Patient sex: M
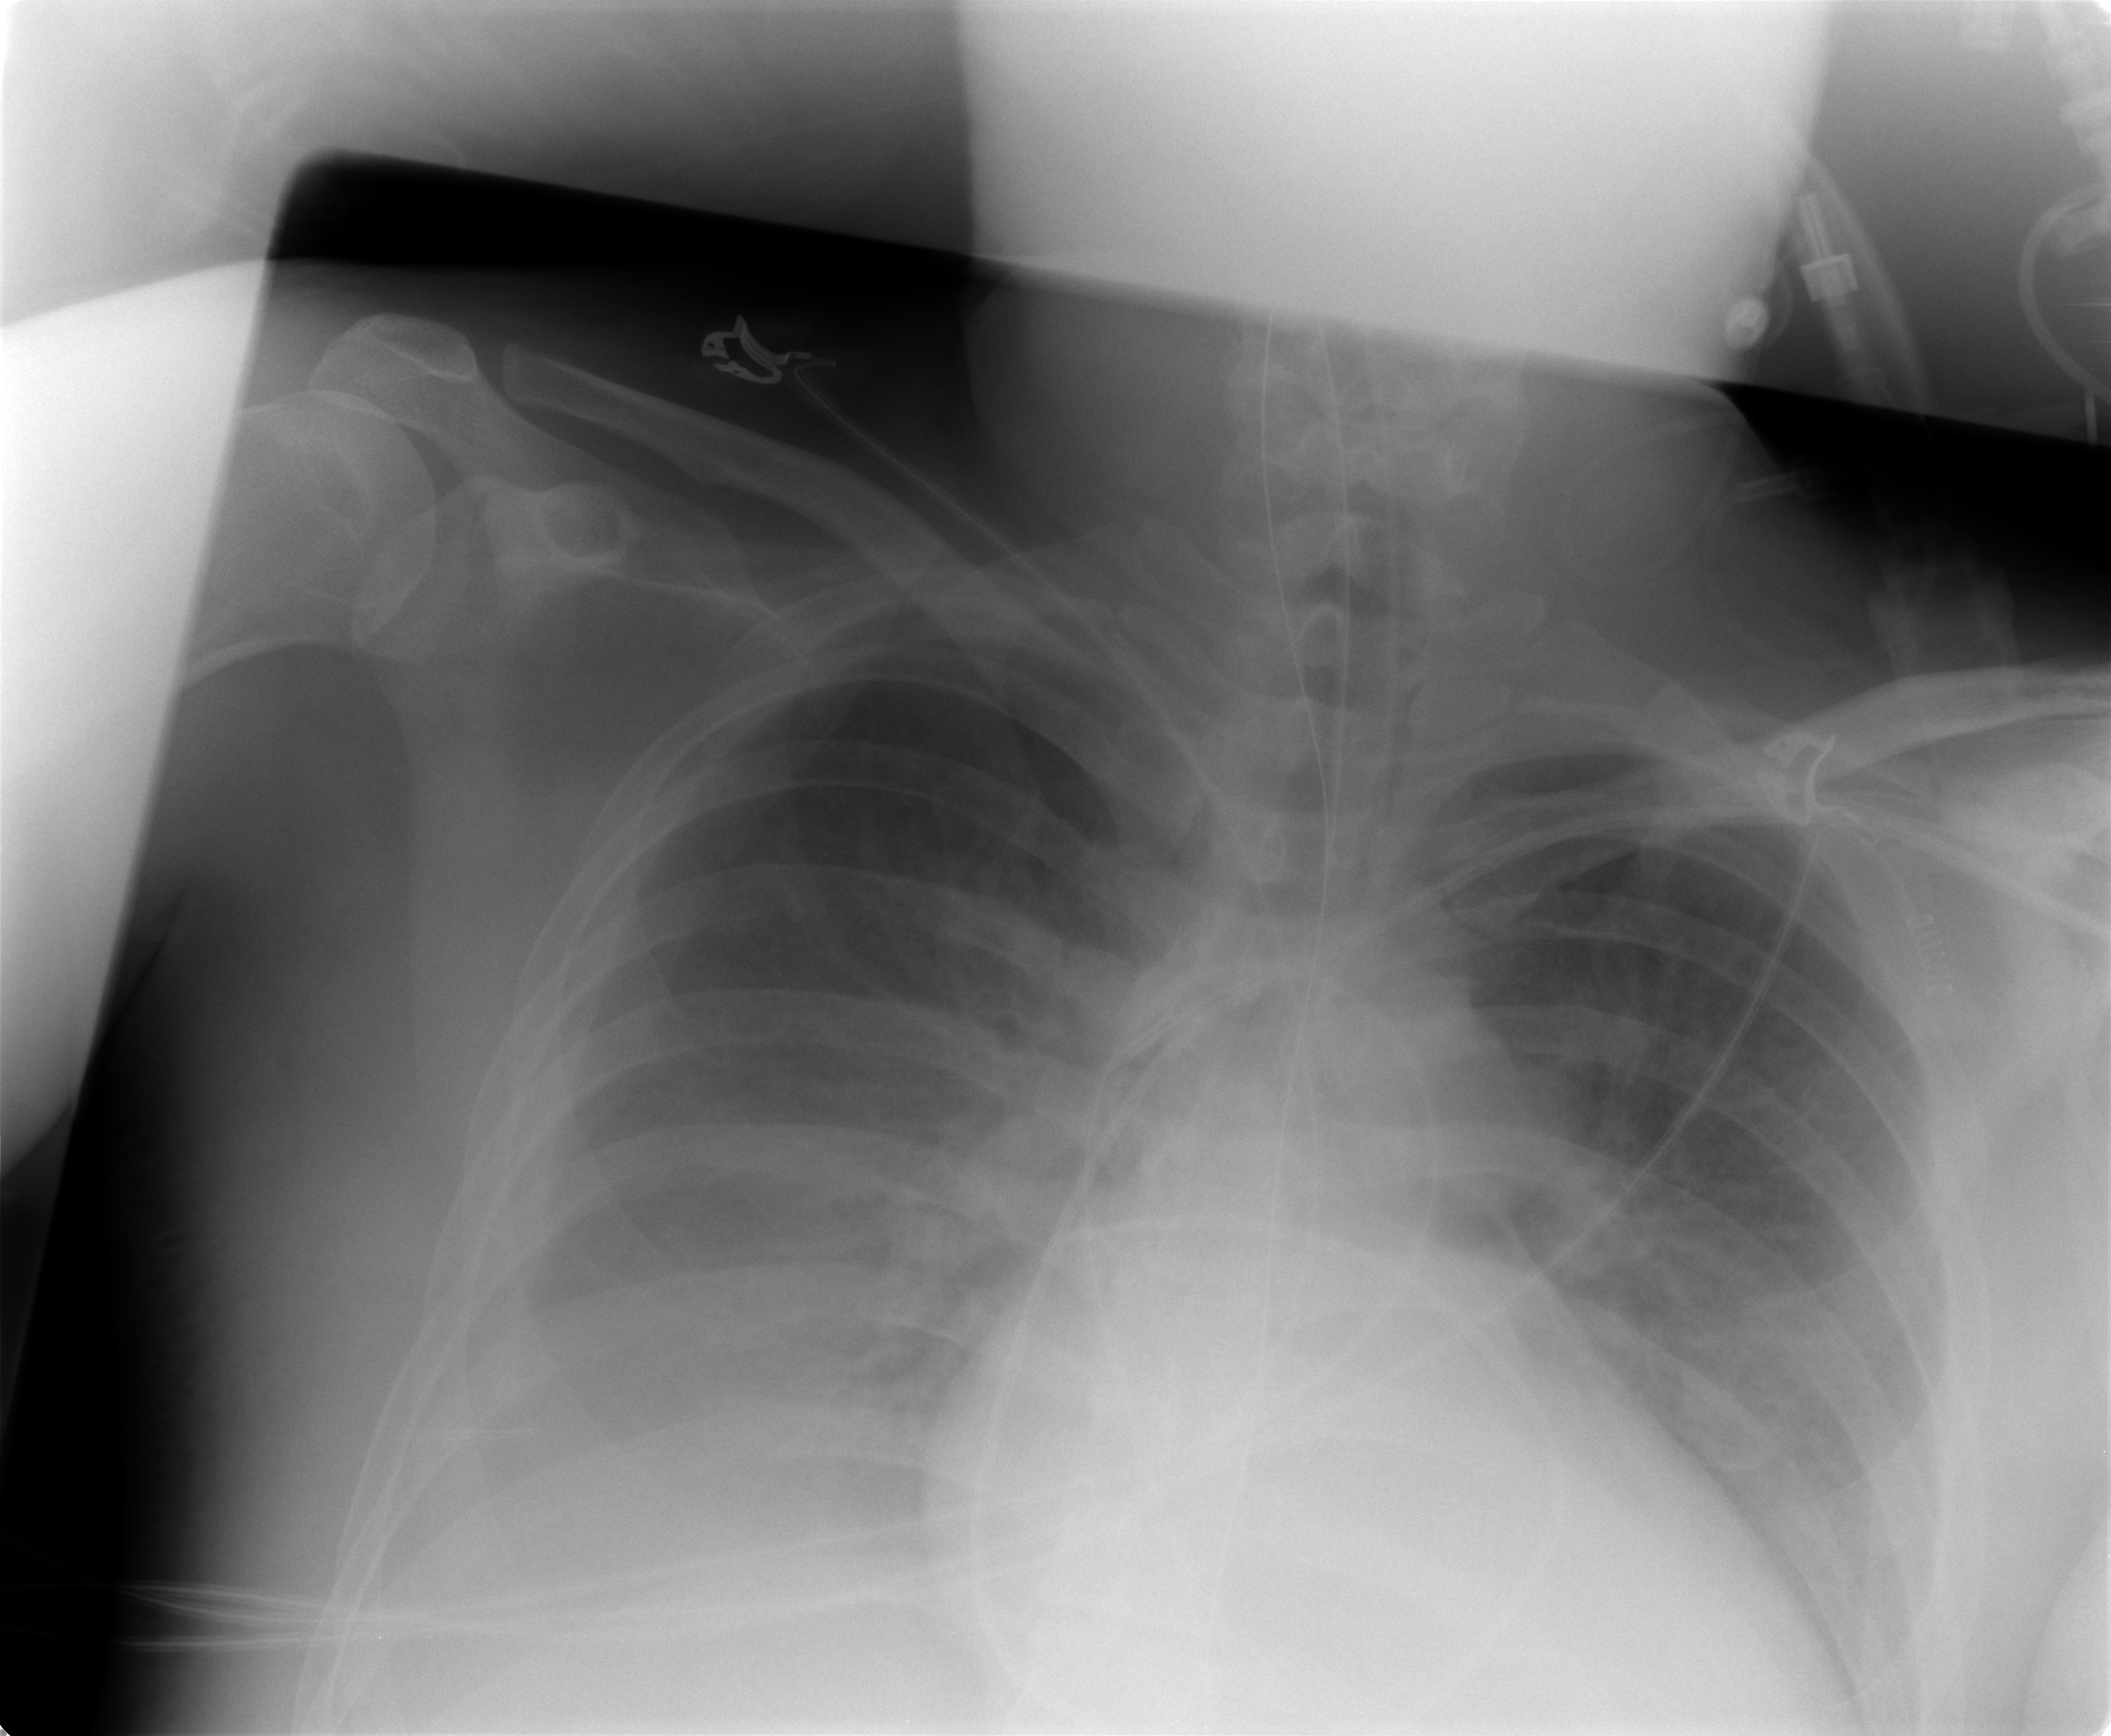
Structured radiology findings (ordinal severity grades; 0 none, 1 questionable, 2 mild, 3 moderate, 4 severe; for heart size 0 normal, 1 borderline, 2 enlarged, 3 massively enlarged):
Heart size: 2
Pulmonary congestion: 2
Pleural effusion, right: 2
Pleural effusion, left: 2
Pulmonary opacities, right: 2
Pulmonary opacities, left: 2
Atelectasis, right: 2
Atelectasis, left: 2